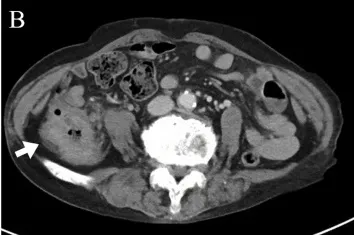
Computed tomography (CT). And ascending colon.
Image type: radiology (ct)